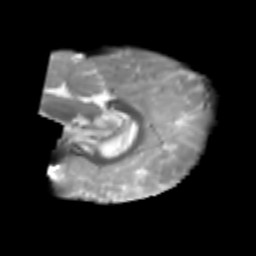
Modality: T2w
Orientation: sagittal
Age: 6
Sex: male
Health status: healthy